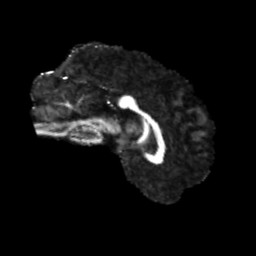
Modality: FA
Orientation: sagittal
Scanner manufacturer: siemens
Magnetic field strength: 3 T
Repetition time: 4 s
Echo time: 0.0594 s